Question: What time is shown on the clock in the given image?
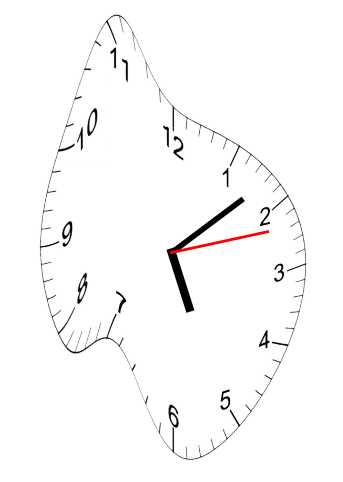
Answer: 05:08:12